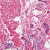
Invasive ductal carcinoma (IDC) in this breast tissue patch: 0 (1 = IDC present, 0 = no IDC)